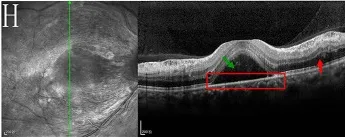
Fundus photograph, FFA and SD-OCT of the right eye. (G,H) SD-OCT showed the IRF (red arrows), SRD (green arrows) with multilayered hyperreflective lesions indicating fibrinous materials, swelling of RNFL, and thinner and disorganisation of the EZ and RPE (red rectangles).
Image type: ophthalmic_imaging (oct)